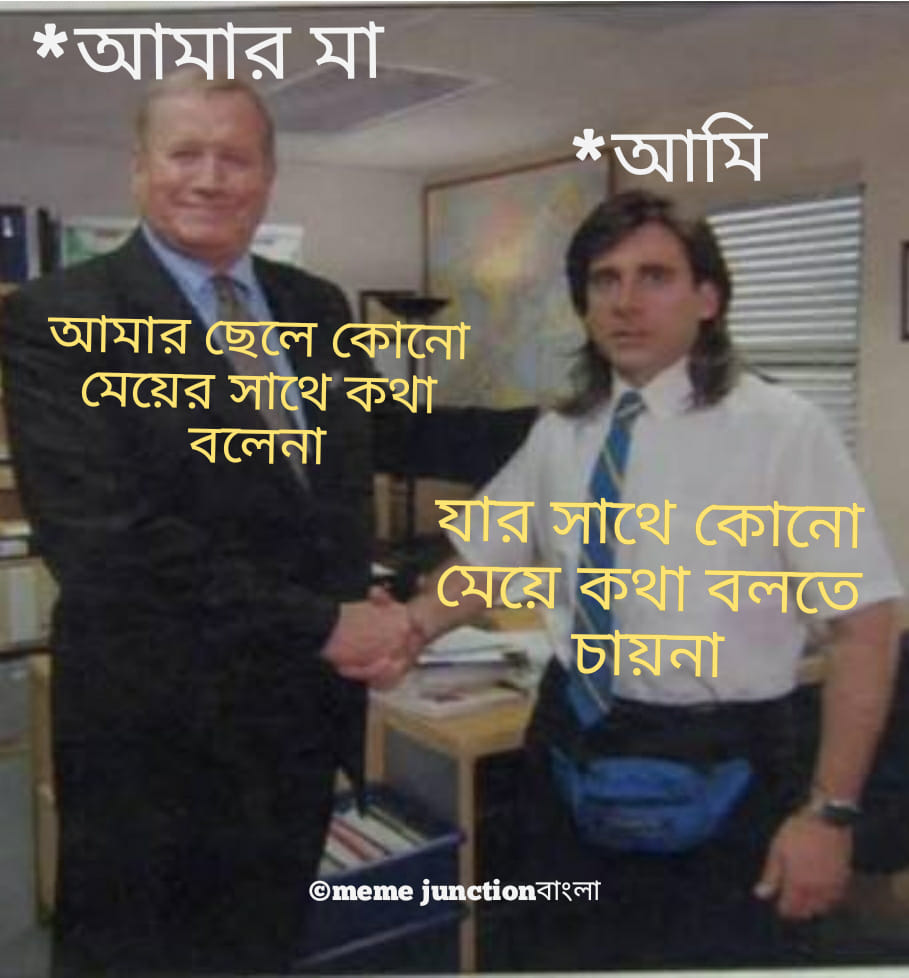
Text: *আমার মা আমার ছেলে কোনো মেয়ের সাথে কথা বলেনা *আমি যার সাথে কোনো মেয়ে কথা বলতে চায়না
Label: Non Hate